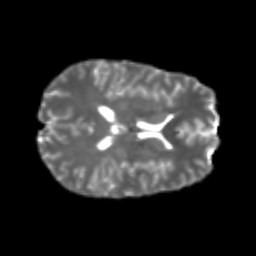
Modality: T2w
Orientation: axial
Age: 21
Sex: male
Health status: healthy
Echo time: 0.074 s